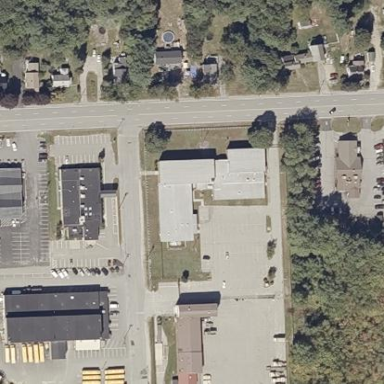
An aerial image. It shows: Commercial building within military landuse area.